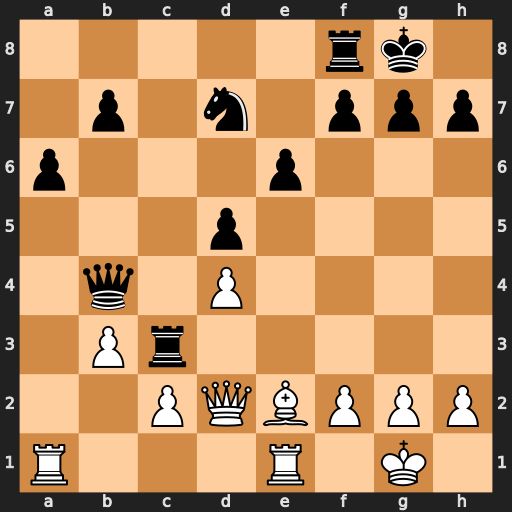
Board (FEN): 5rk1/1p1n1ppp/p3p3/3p4/1q1P4/1Pr5/2PQBPPP/R3R1K1
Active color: w
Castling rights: -
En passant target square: -
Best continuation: Ra4 Qxa4 bxa4